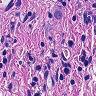
Metastatic tissue present: yes